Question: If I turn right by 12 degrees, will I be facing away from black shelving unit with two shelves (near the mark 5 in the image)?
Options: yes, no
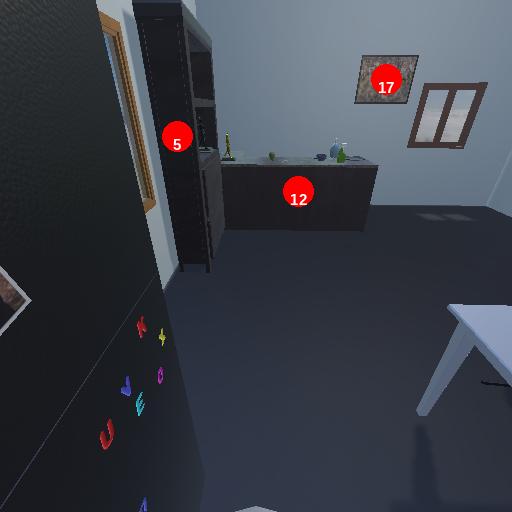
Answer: yes